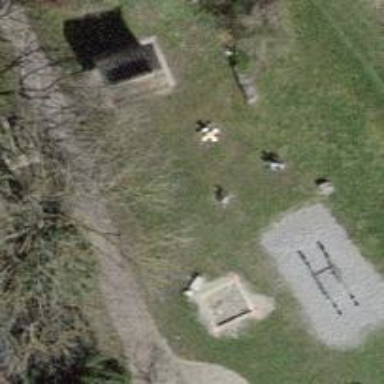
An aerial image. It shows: Playground with springy equipment.